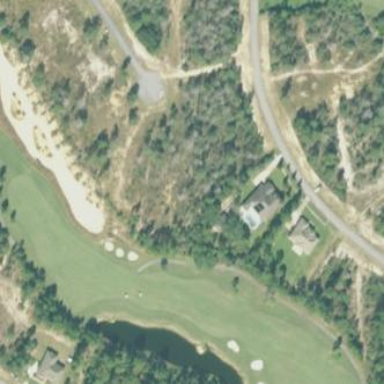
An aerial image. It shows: Golf course.